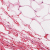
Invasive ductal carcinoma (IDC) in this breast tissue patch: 0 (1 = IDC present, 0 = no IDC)